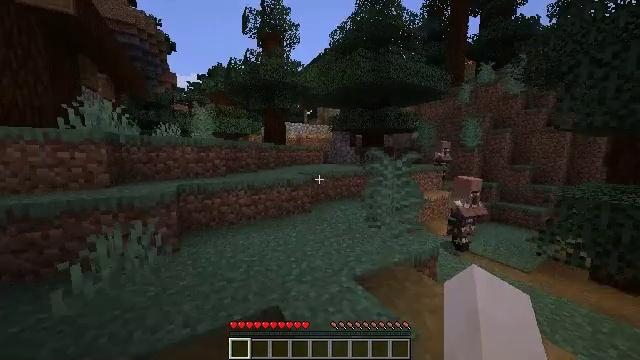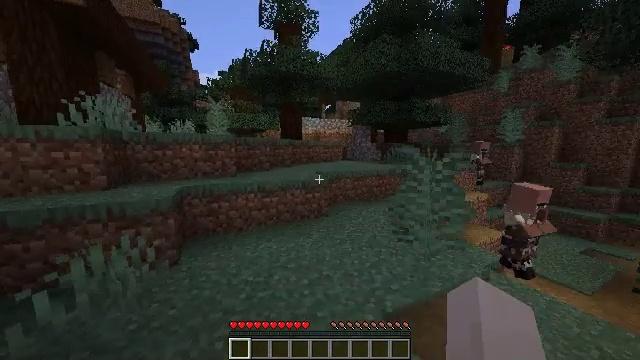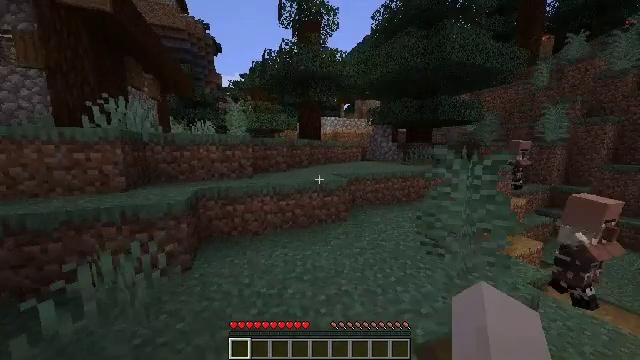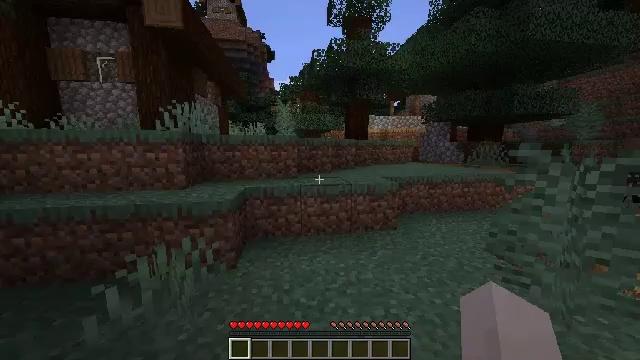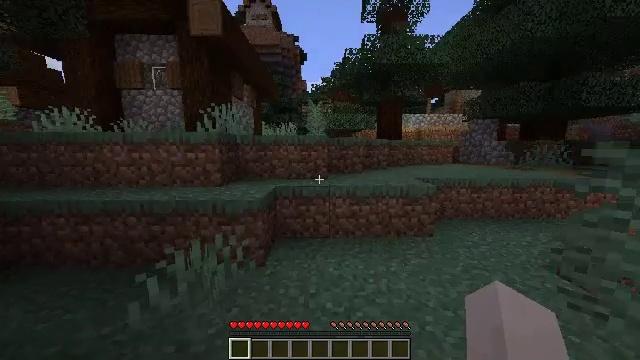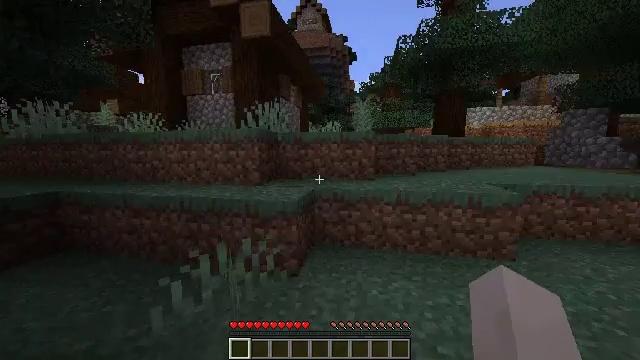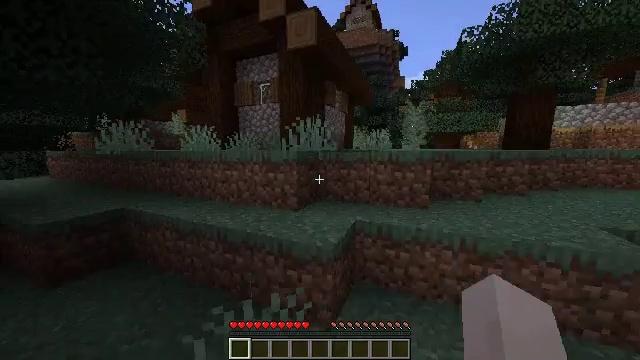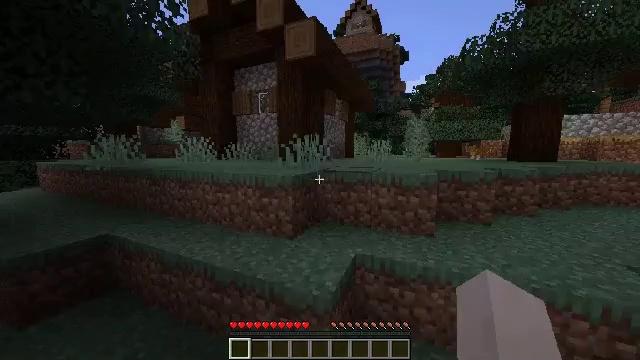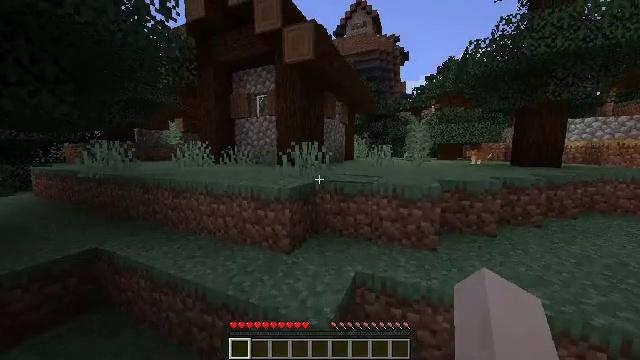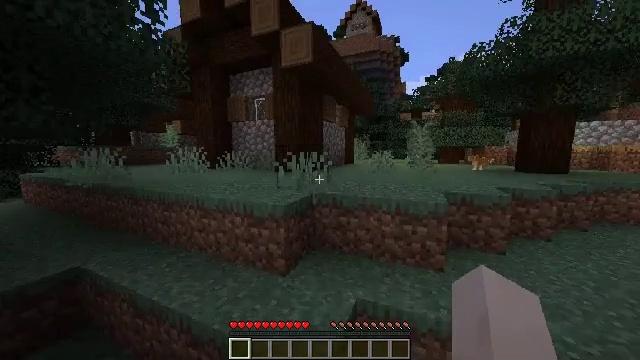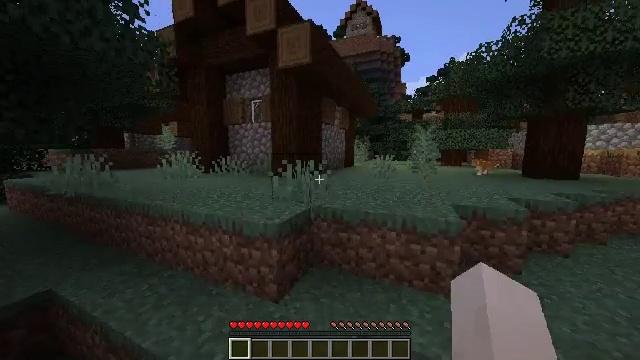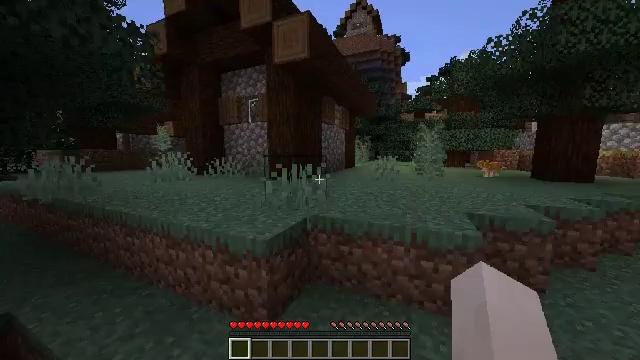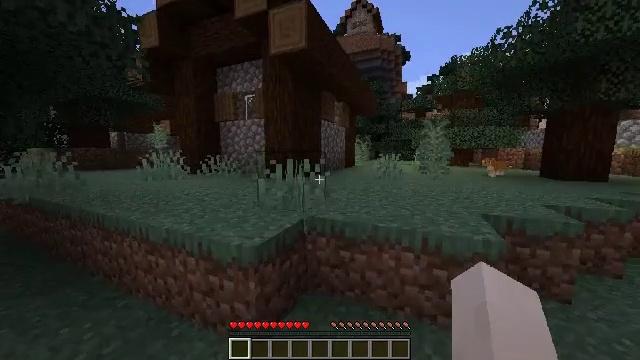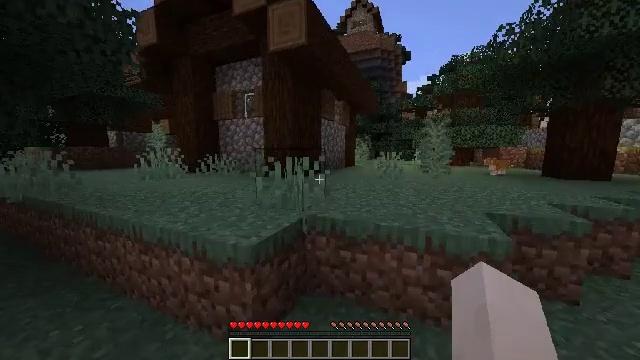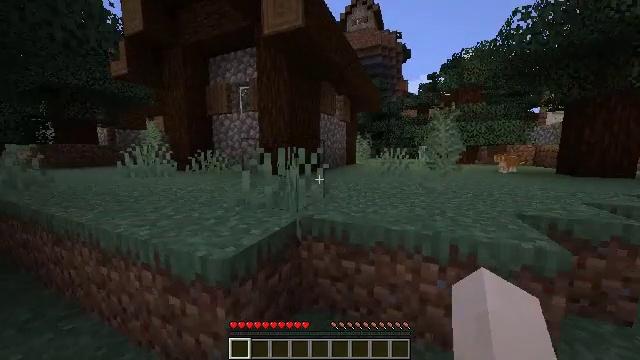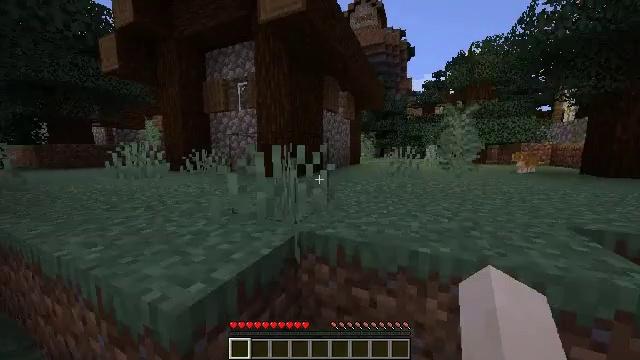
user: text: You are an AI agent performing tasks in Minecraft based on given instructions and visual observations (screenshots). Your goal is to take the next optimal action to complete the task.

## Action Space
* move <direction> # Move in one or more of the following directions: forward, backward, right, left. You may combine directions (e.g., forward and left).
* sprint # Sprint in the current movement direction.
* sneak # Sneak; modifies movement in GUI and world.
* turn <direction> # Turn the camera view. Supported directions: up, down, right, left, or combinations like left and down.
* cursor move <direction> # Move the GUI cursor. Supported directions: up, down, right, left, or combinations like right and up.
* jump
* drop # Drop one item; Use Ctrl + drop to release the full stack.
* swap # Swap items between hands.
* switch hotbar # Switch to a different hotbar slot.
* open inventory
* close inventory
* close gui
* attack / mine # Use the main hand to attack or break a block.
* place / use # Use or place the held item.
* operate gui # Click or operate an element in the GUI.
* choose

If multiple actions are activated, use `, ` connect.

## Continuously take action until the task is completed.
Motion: motion action
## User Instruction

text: Collect spruce leaves for landscaping.
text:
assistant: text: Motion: move forward, sprint, turn left
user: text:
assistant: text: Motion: move forward, sprint, turn left
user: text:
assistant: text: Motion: move forward, sprint, turn left
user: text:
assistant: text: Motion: move forward, sprint, turn left
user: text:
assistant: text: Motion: move forward, sprint, turn left
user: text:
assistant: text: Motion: move forward, sprint, turn left, jump
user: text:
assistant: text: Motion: move forward, sprint, jump
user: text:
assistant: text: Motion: move forward, sprint, jump
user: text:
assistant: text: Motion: move forward, sprint, jump
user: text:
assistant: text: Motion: move forward, sprint, jump
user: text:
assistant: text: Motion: move forward, sprint, jump
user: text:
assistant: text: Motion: move forward, sprint, jump
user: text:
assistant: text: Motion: move forward, sprint, jump
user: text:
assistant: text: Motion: move forward, sprint, jump
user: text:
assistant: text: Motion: move forward, sprint, jump
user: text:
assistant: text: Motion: move forward, sprint, turn left and up, jump
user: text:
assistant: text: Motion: move forward, sprint, turn left, jump
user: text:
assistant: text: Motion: move forward, sprint, turn left, jump
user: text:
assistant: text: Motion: move forward, sprint, jump
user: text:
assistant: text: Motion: move forward, sprint, jump
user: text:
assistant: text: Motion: move forward, sprint, turn right and up, jump
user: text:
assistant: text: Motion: move forward, sprint, turn right, jump
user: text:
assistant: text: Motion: move forward, sprint, turn right, jump
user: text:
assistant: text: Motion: move forward, sprint, turn right, jump
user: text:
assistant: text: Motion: move forward and move right, sprint, turn right
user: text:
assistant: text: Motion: move forward and move right, sprint, turn right
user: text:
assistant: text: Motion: move forward and move right, sprint, turn right
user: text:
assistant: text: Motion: move forward and move right, sprint
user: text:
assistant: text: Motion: move forward and move right, sprint
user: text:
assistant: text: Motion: move forward and move right, sprint